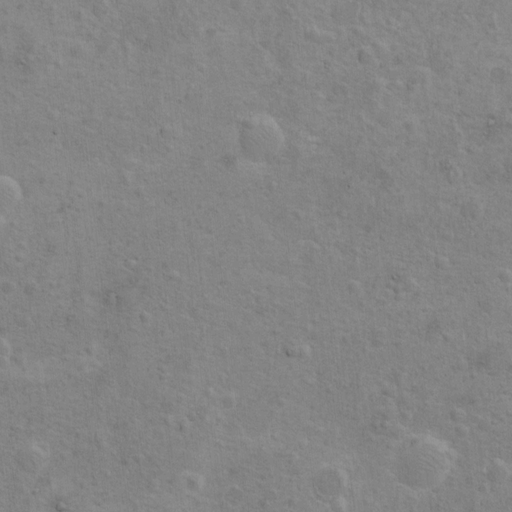
Classes present: Background